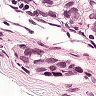
Metastatic tissue present: yes